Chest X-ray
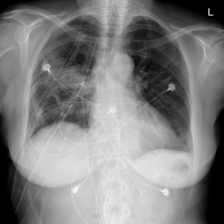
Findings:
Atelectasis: positive
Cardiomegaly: negative
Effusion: negative
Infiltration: negative
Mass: negative
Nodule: negative
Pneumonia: negative
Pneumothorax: positive
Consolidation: negative
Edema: negative
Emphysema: negative
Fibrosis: negative
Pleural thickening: negative
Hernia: negative